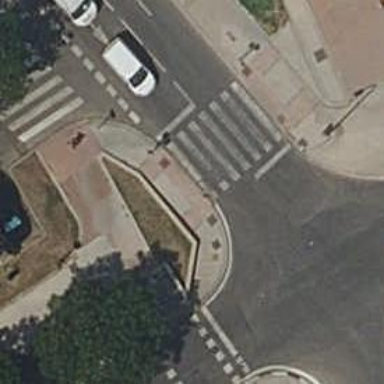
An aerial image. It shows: Road with traffic signals and zebra crossing with traffic signals.